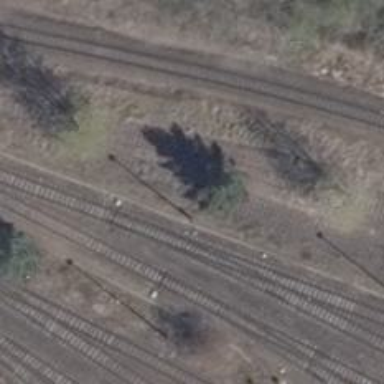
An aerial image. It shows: Abandoned spur railway.